Here is a 2-D grayscale rendering of raw bearing vibration samples (signal-to-image). Based on the visible evidence, which condition applies: normal, inner_race, outer_race, ball?
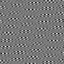
Answer: outer_race